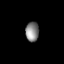
Tissue: lung
Cell type: Fibroblasts
Senescence score: 0.5693
Nuclear area (px): 258
Mean DAPI intensity: 132.291